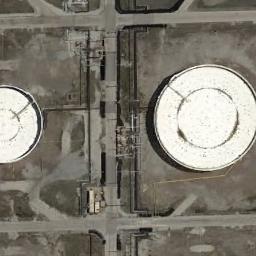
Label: storage_tank